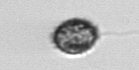
Label: Pseudochattonella_farcimen